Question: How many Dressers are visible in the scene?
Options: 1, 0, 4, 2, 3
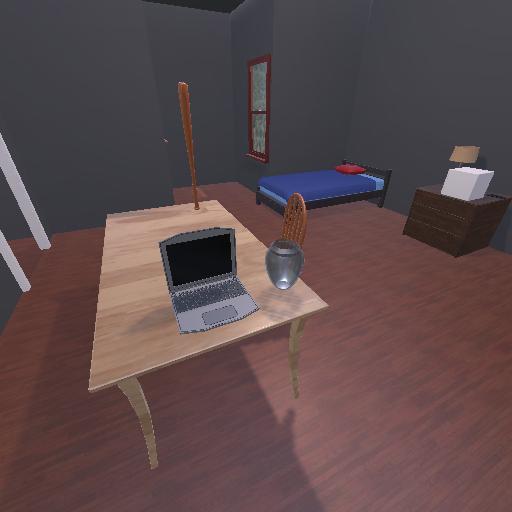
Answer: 1